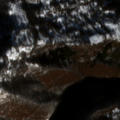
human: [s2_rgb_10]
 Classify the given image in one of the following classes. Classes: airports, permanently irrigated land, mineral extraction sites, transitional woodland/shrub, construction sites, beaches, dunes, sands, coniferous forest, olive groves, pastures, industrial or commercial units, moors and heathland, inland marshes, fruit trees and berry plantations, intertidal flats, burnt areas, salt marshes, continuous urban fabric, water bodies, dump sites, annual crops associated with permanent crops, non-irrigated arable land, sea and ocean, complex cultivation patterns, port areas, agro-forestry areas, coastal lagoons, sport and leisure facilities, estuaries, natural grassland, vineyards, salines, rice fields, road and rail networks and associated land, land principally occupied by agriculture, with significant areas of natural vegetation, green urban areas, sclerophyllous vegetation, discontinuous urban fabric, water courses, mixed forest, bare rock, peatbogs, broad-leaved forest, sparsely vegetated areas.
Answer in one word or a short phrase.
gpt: broad-leaved forest, transitional woodland/shrub